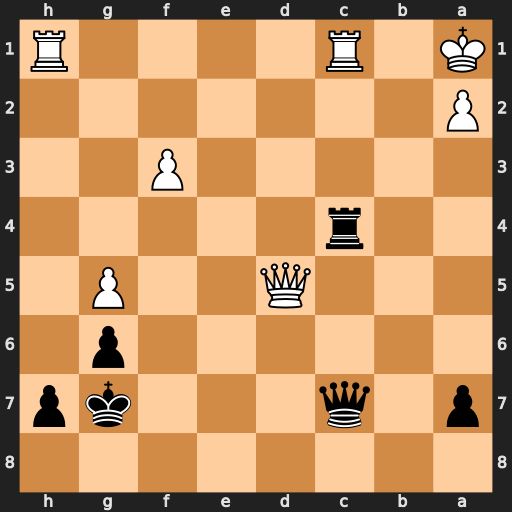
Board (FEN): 8/p1q3kp/6p1/3Q2P1/2r5/5P2/P7/K1R4R
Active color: b
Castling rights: -
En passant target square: -
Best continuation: Rxc1+ Rxc1 Qxc1#